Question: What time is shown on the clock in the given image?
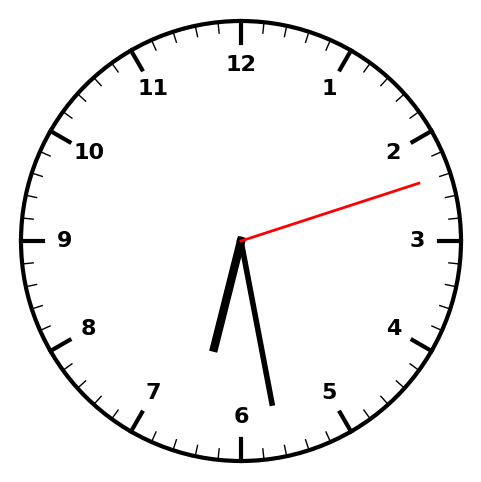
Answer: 06:28:12